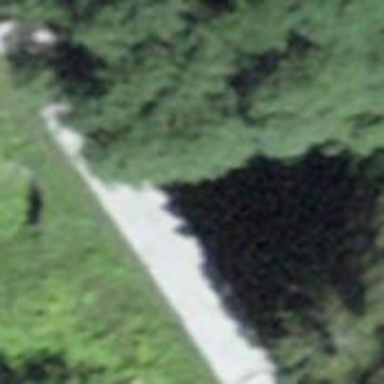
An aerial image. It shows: Unclassified road.